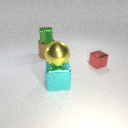
large brown metal cylinder below small green metal cube